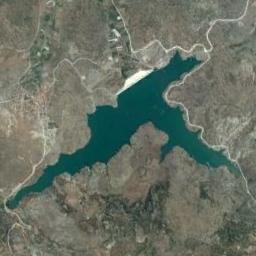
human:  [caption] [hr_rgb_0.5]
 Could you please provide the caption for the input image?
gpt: There are trees around the lake in the picture .

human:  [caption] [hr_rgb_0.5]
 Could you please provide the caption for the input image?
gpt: There are many roads around the lake .

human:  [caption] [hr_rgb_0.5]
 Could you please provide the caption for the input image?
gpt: There is an irregular blue-blue lake on the brown ground, With sparse green vegetation on the ground .

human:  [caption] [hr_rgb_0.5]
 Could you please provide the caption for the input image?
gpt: The lake with curved shores lies in a wasteland and the water is deep green .

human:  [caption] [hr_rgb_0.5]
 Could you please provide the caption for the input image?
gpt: There are brown bare land and some rivers around the green lake .